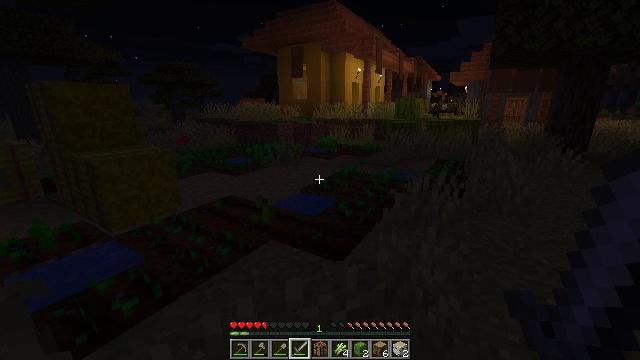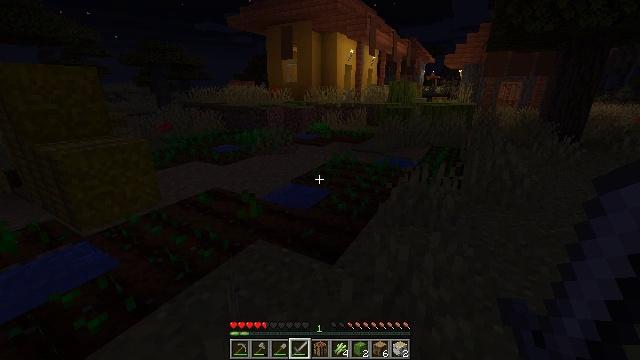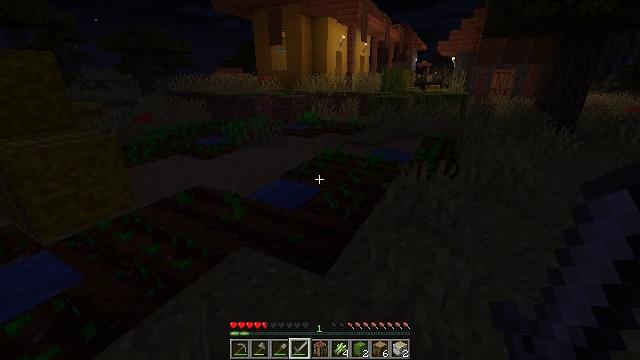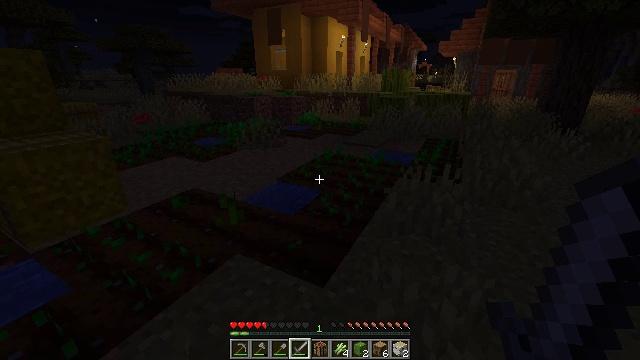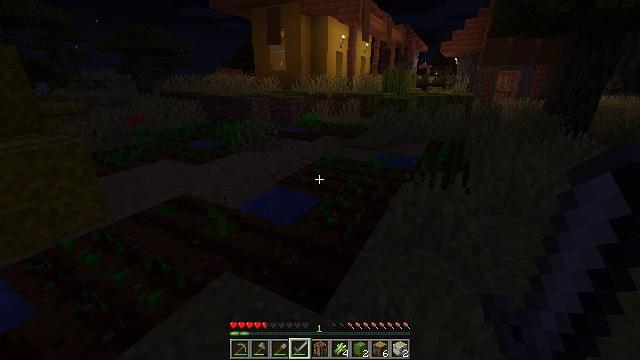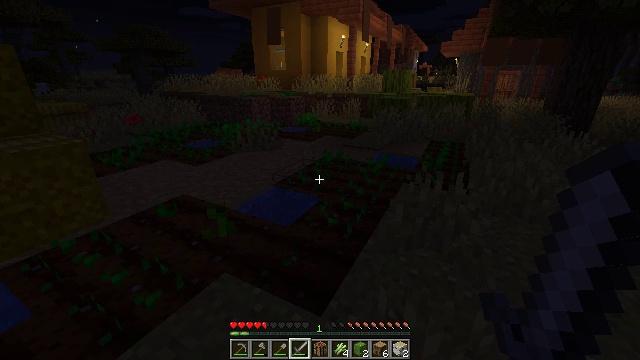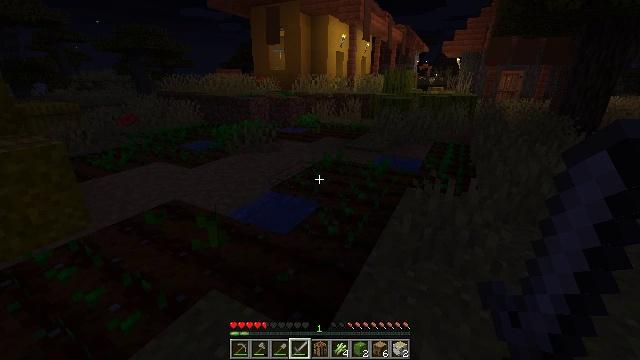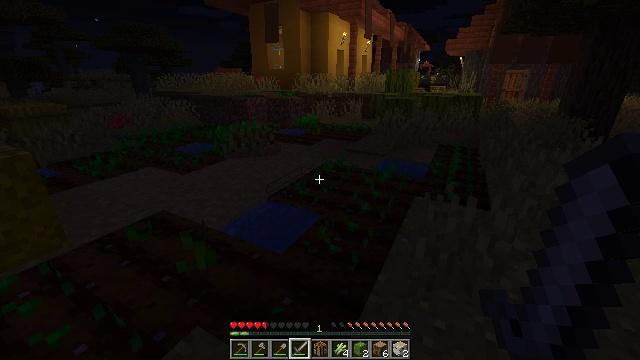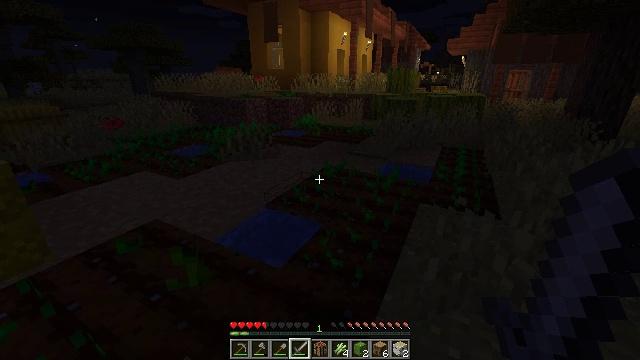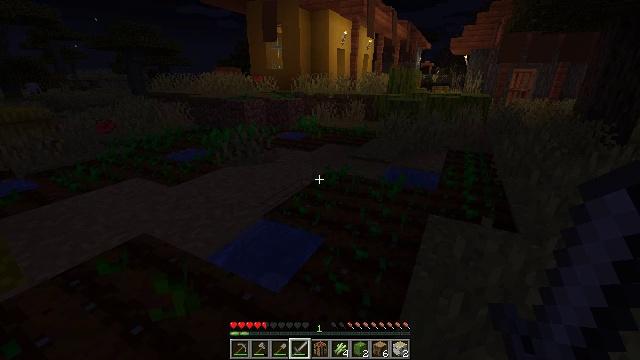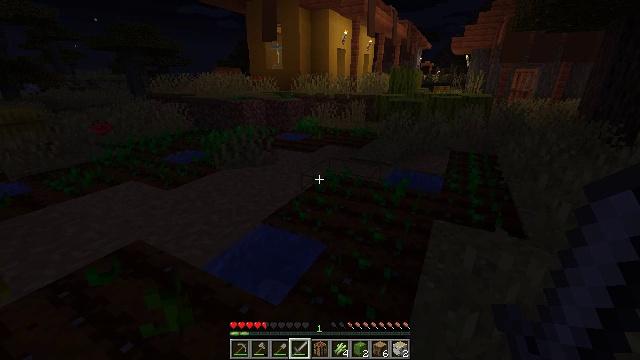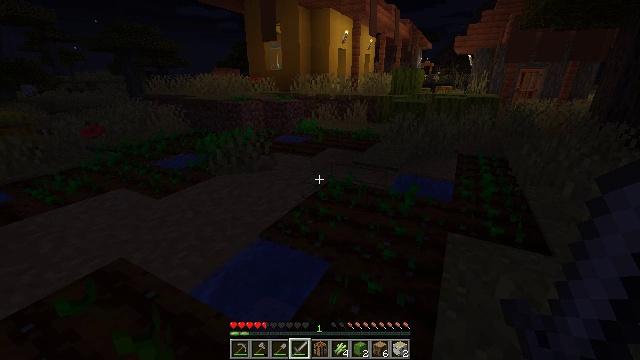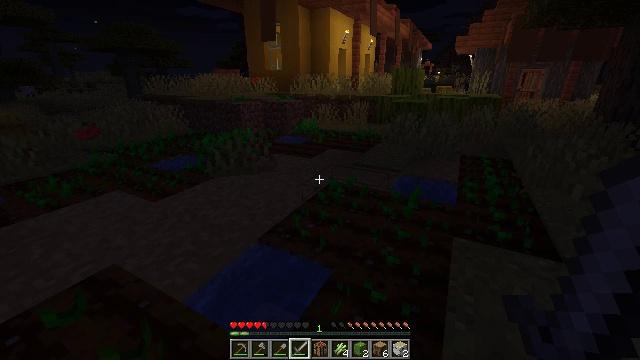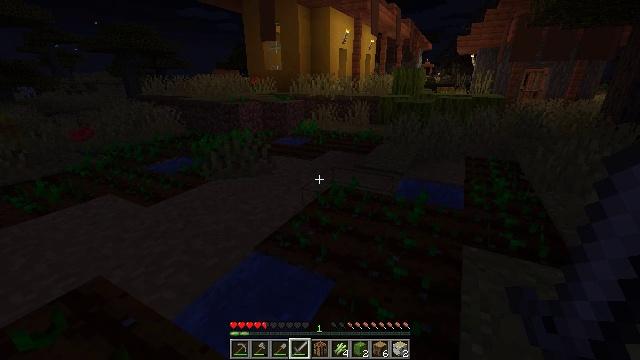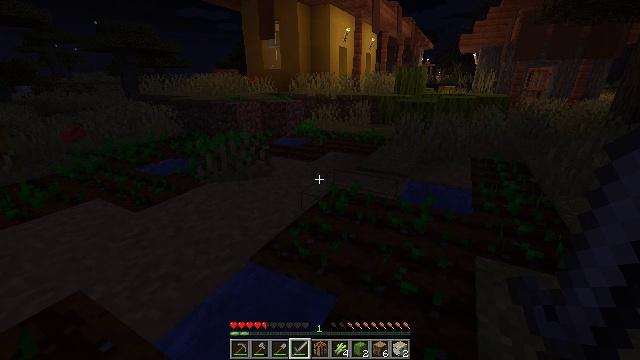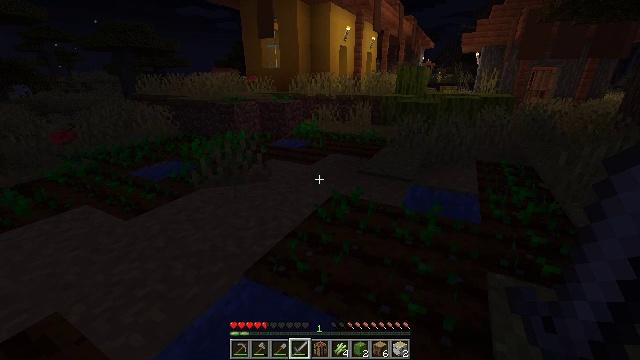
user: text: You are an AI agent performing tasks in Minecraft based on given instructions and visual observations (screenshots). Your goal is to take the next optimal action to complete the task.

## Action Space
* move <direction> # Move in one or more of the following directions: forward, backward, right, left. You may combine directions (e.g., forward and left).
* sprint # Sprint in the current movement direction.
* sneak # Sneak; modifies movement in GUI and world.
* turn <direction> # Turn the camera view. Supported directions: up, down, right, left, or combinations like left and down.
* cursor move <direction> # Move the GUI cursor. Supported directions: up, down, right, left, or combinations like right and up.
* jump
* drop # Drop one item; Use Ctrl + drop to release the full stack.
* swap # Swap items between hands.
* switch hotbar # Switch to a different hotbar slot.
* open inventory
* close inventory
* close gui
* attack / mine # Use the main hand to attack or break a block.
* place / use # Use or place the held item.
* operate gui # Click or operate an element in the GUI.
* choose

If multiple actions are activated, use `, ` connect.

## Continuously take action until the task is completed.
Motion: motion action
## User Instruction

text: Gather the acacia door from a structure.
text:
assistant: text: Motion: move forward, turn right and down
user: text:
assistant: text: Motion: move forward, turn right and down
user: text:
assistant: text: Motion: move forward
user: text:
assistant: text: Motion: move forward
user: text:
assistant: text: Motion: move forward
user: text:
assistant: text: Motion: move forward
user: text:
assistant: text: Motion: move forward
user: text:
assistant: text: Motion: move forward
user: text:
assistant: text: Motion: move forward
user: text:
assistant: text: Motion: move forward
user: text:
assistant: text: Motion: move forward
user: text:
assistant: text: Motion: move forward
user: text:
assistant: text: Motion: move forward
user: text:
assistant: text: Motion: move forward
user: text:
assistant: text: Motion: move forward
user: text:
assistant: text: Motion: move forward
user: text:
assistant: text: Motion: move forward
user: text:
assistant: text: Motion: move forward
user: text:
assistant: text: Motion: move forward
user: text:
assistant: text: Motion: move forward
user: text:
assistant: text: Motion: move forward
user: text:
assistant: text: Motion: move forward
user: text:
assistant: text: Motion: move forward
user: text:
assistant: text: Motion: move forward
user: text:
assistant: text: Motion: move forward
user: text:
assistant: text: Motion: move forward, turn right and up
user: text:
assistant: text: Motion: move forward
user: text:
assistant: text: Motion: move forward
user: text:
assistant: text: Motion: move forward
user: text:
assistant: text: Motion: move forward